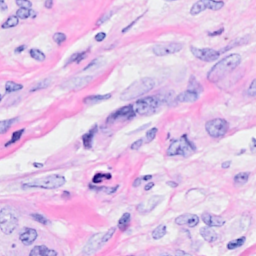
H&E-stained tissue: Breast